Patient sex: F
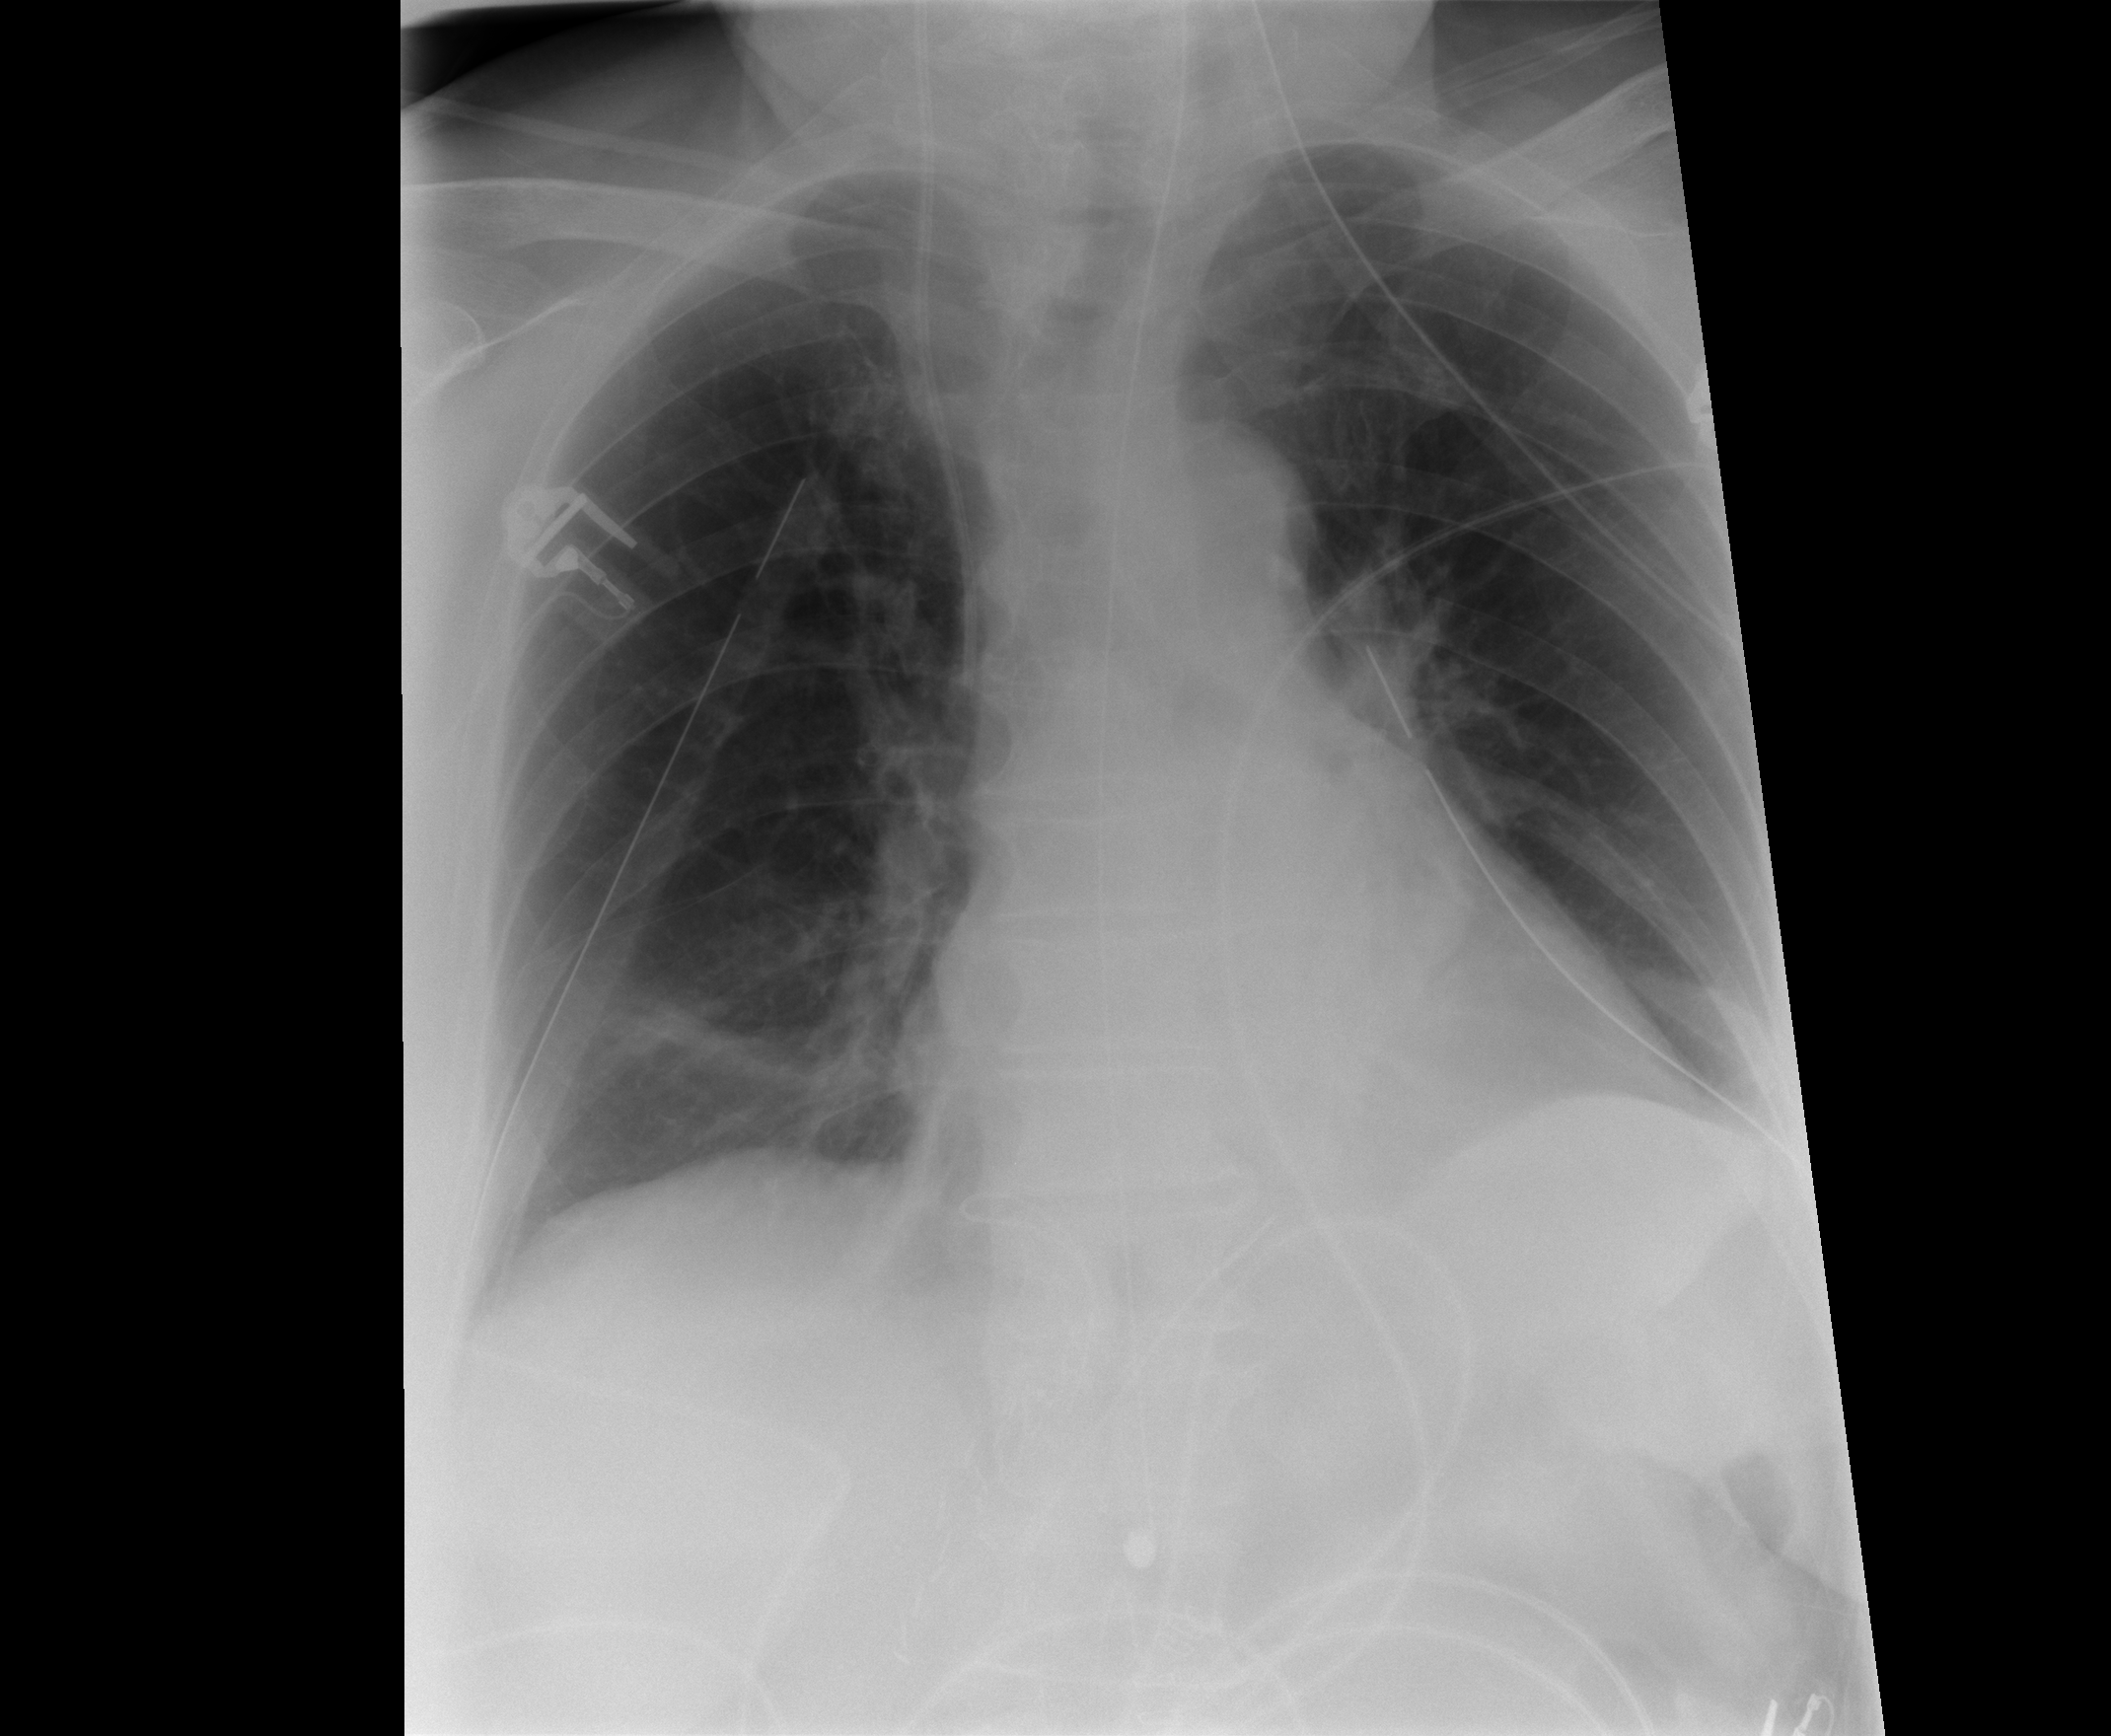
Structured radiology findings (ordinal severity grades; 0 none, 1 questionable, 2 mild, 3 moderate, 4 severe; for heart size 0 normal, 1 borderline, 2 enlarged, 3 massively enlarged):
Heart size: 0
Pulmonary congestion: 1
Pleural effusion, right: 0
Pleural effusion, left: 0
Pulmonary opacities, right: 0
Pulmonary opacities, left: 0
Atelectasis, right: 2
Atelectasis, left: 2